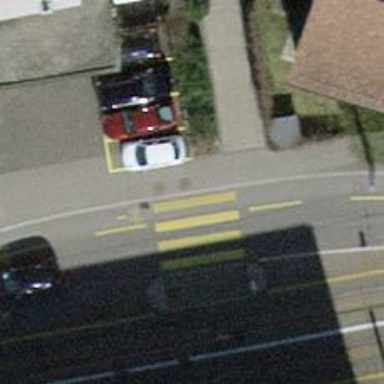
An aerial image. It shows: Kerb serving as barrier.